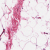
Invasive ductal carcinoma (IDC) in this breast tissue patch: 0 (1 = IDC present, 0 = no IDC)